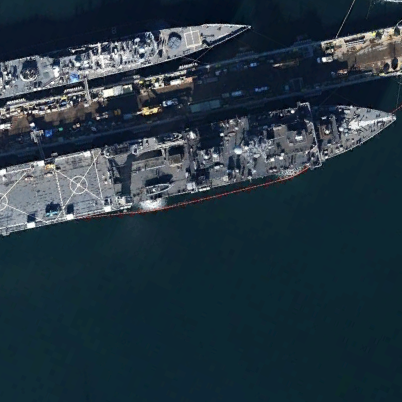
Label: combat